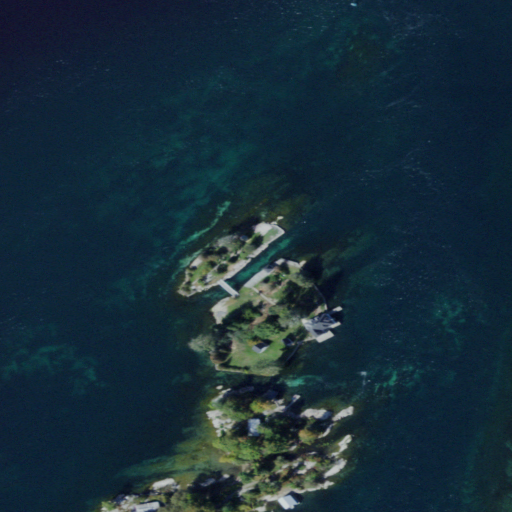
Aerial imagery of island in New York named Susan Island containing open water, shrub, medium intensity development, grassland, herbaceous wetlands, and open development